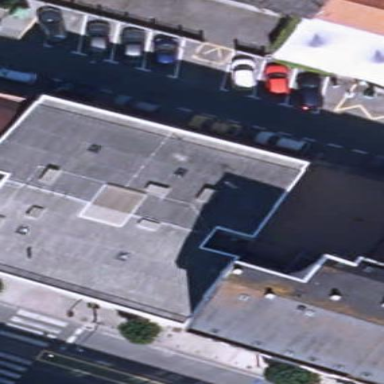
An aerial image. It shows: Office building.